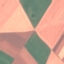
Land use / land cover class: AnnualCrop